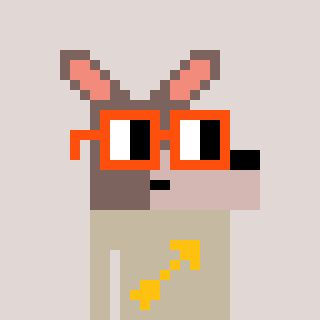
a pixel art character with square orange glasses, a kangaroo-shaped head and a bege-colored body on a warm background